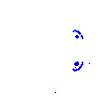
Particle: electron